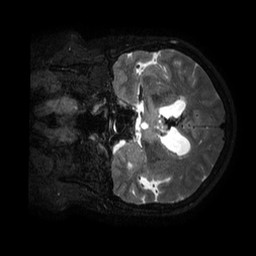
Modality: T2w
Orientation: coronal
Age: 54
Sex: female
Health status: ill
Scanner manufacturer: philips
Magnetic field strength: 3 T
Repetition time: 3.5 s
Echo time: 0.3 s